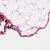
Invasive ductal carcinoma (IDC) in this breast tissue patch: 0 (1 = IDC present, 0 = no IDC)